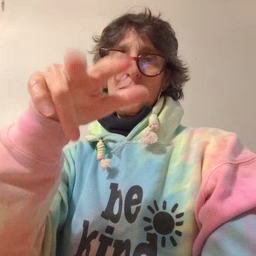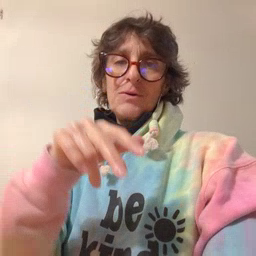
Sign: helicopter